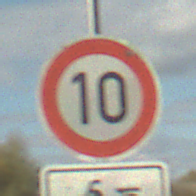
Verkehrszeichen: Geschwindigkeit10
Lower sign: HinweisDurchSinnbild19
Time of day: MorningAfternoon
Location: Outdoor (RoadRail)
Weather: PartlyCloudy
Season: NotSpecified
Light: Natural